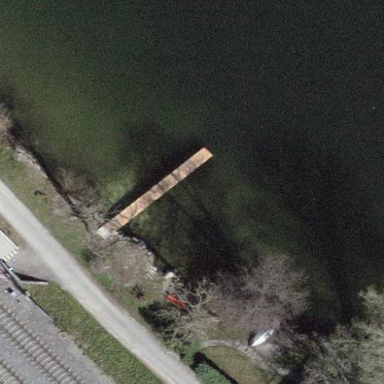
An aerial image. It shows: Man-made pier.